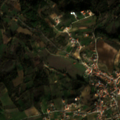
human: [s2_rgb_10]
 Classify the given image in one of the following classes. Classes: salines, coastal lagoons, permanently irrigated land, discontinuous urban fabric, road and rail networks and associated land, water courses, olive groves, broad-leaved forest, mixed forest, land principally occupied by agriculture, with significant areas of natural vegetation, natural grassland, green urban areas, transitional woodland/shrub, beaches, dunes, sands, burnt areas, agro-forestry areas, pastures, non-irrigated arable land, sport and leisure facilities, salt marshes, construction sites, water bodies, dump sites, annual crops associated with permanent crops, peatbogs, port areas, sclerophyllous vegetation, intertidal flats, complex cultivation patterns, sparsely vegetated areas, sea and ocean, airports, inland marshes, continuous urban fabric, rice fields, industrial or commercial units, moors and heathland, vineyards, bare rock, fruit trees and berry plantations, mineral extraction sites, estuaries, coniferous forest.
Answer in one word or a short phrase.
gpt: discontinuous urban fabric, non-irrigated arable land, complex cultivation patterns, land principally occupied by agriculture, with significant areas of natural vegetation